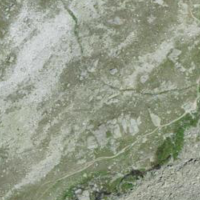
EUNIS habitat code: 48
Species observed at this site:
Bistorta vivipara
Silene acaulis